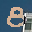
Label: 8